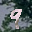
Label: 9